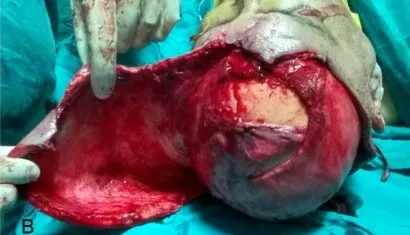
Dissection of the flap around the ear. The undersurface of the dissected area of the flap.
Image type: medical_photograph (other_medical_photograph)